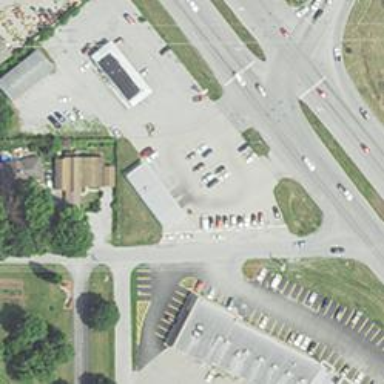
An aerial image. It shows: Car rental service.